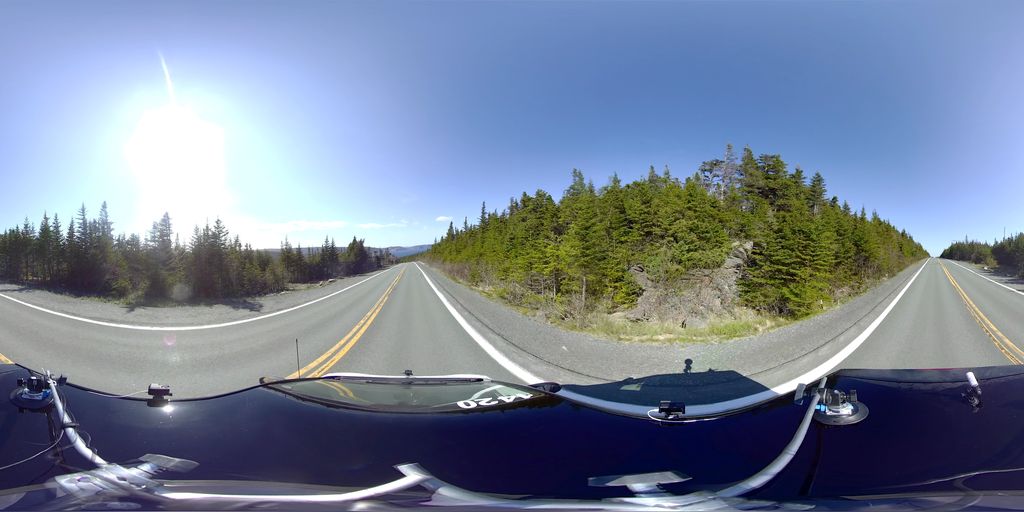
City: st_johns